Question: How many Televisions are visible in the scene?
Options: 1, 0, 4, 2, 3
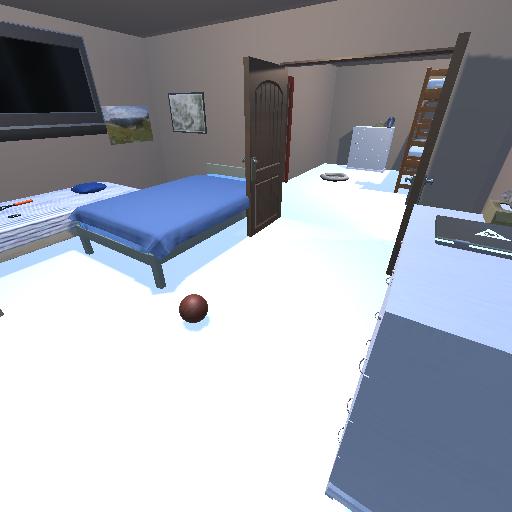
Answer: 1